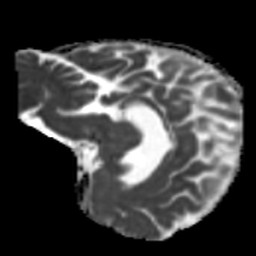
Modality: MD
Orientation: sagittal
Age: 54
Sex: female
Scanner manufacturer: siemens
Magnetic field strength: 3 T
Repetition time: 5.25 s
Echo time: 0.08 s